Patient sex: F
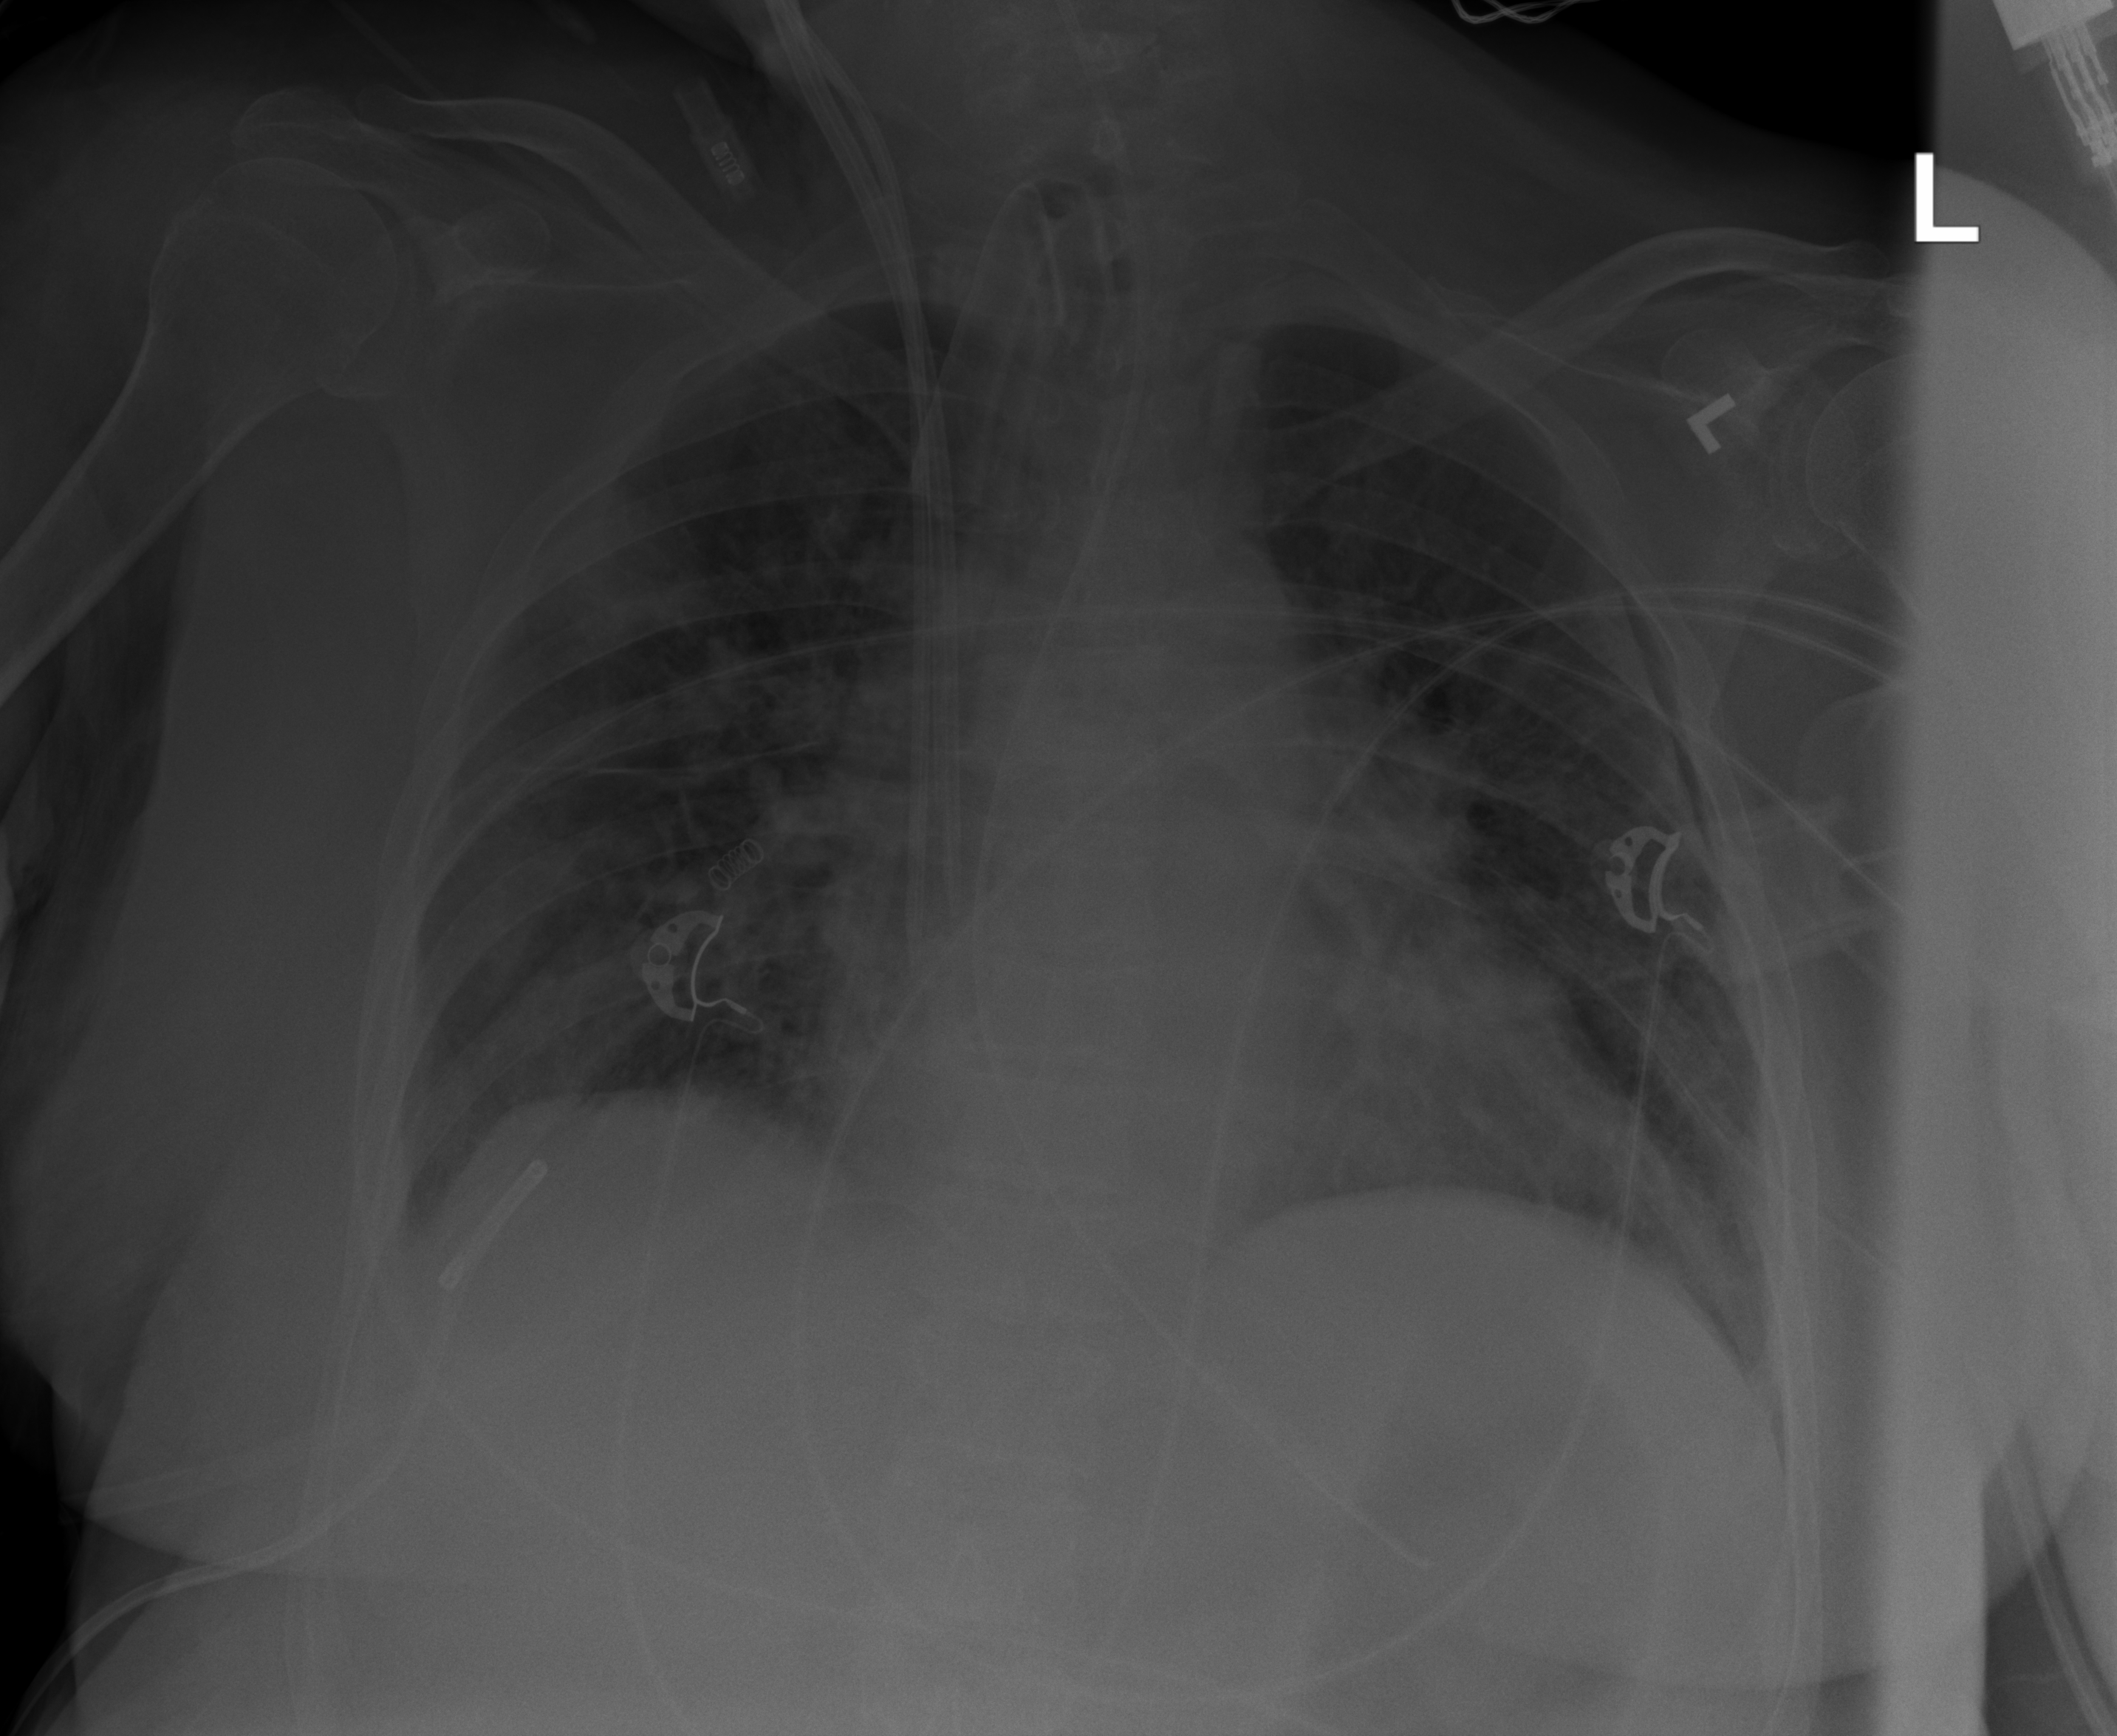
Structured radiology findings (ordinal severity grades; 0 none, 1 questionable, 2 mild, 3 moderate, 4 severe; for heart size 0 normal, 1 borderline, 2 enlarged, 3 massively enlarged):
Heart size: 2
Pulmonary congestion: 2
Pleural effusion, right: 2
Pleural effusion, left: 0
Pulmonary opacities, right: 3
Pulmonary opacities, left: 2
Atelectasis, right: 2
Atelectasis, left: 2